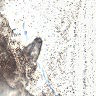
Metastatic tissue present: no